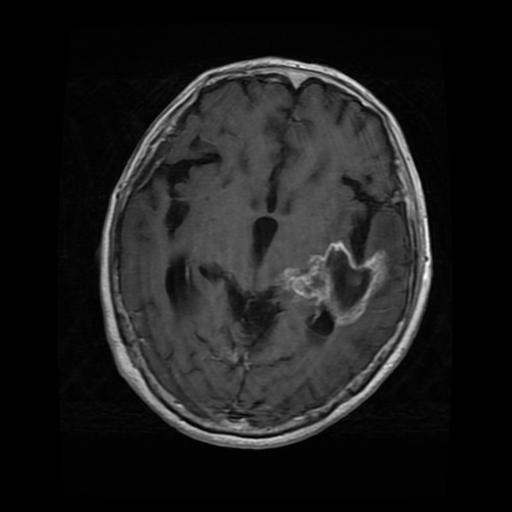
Label: glioma